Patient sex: F
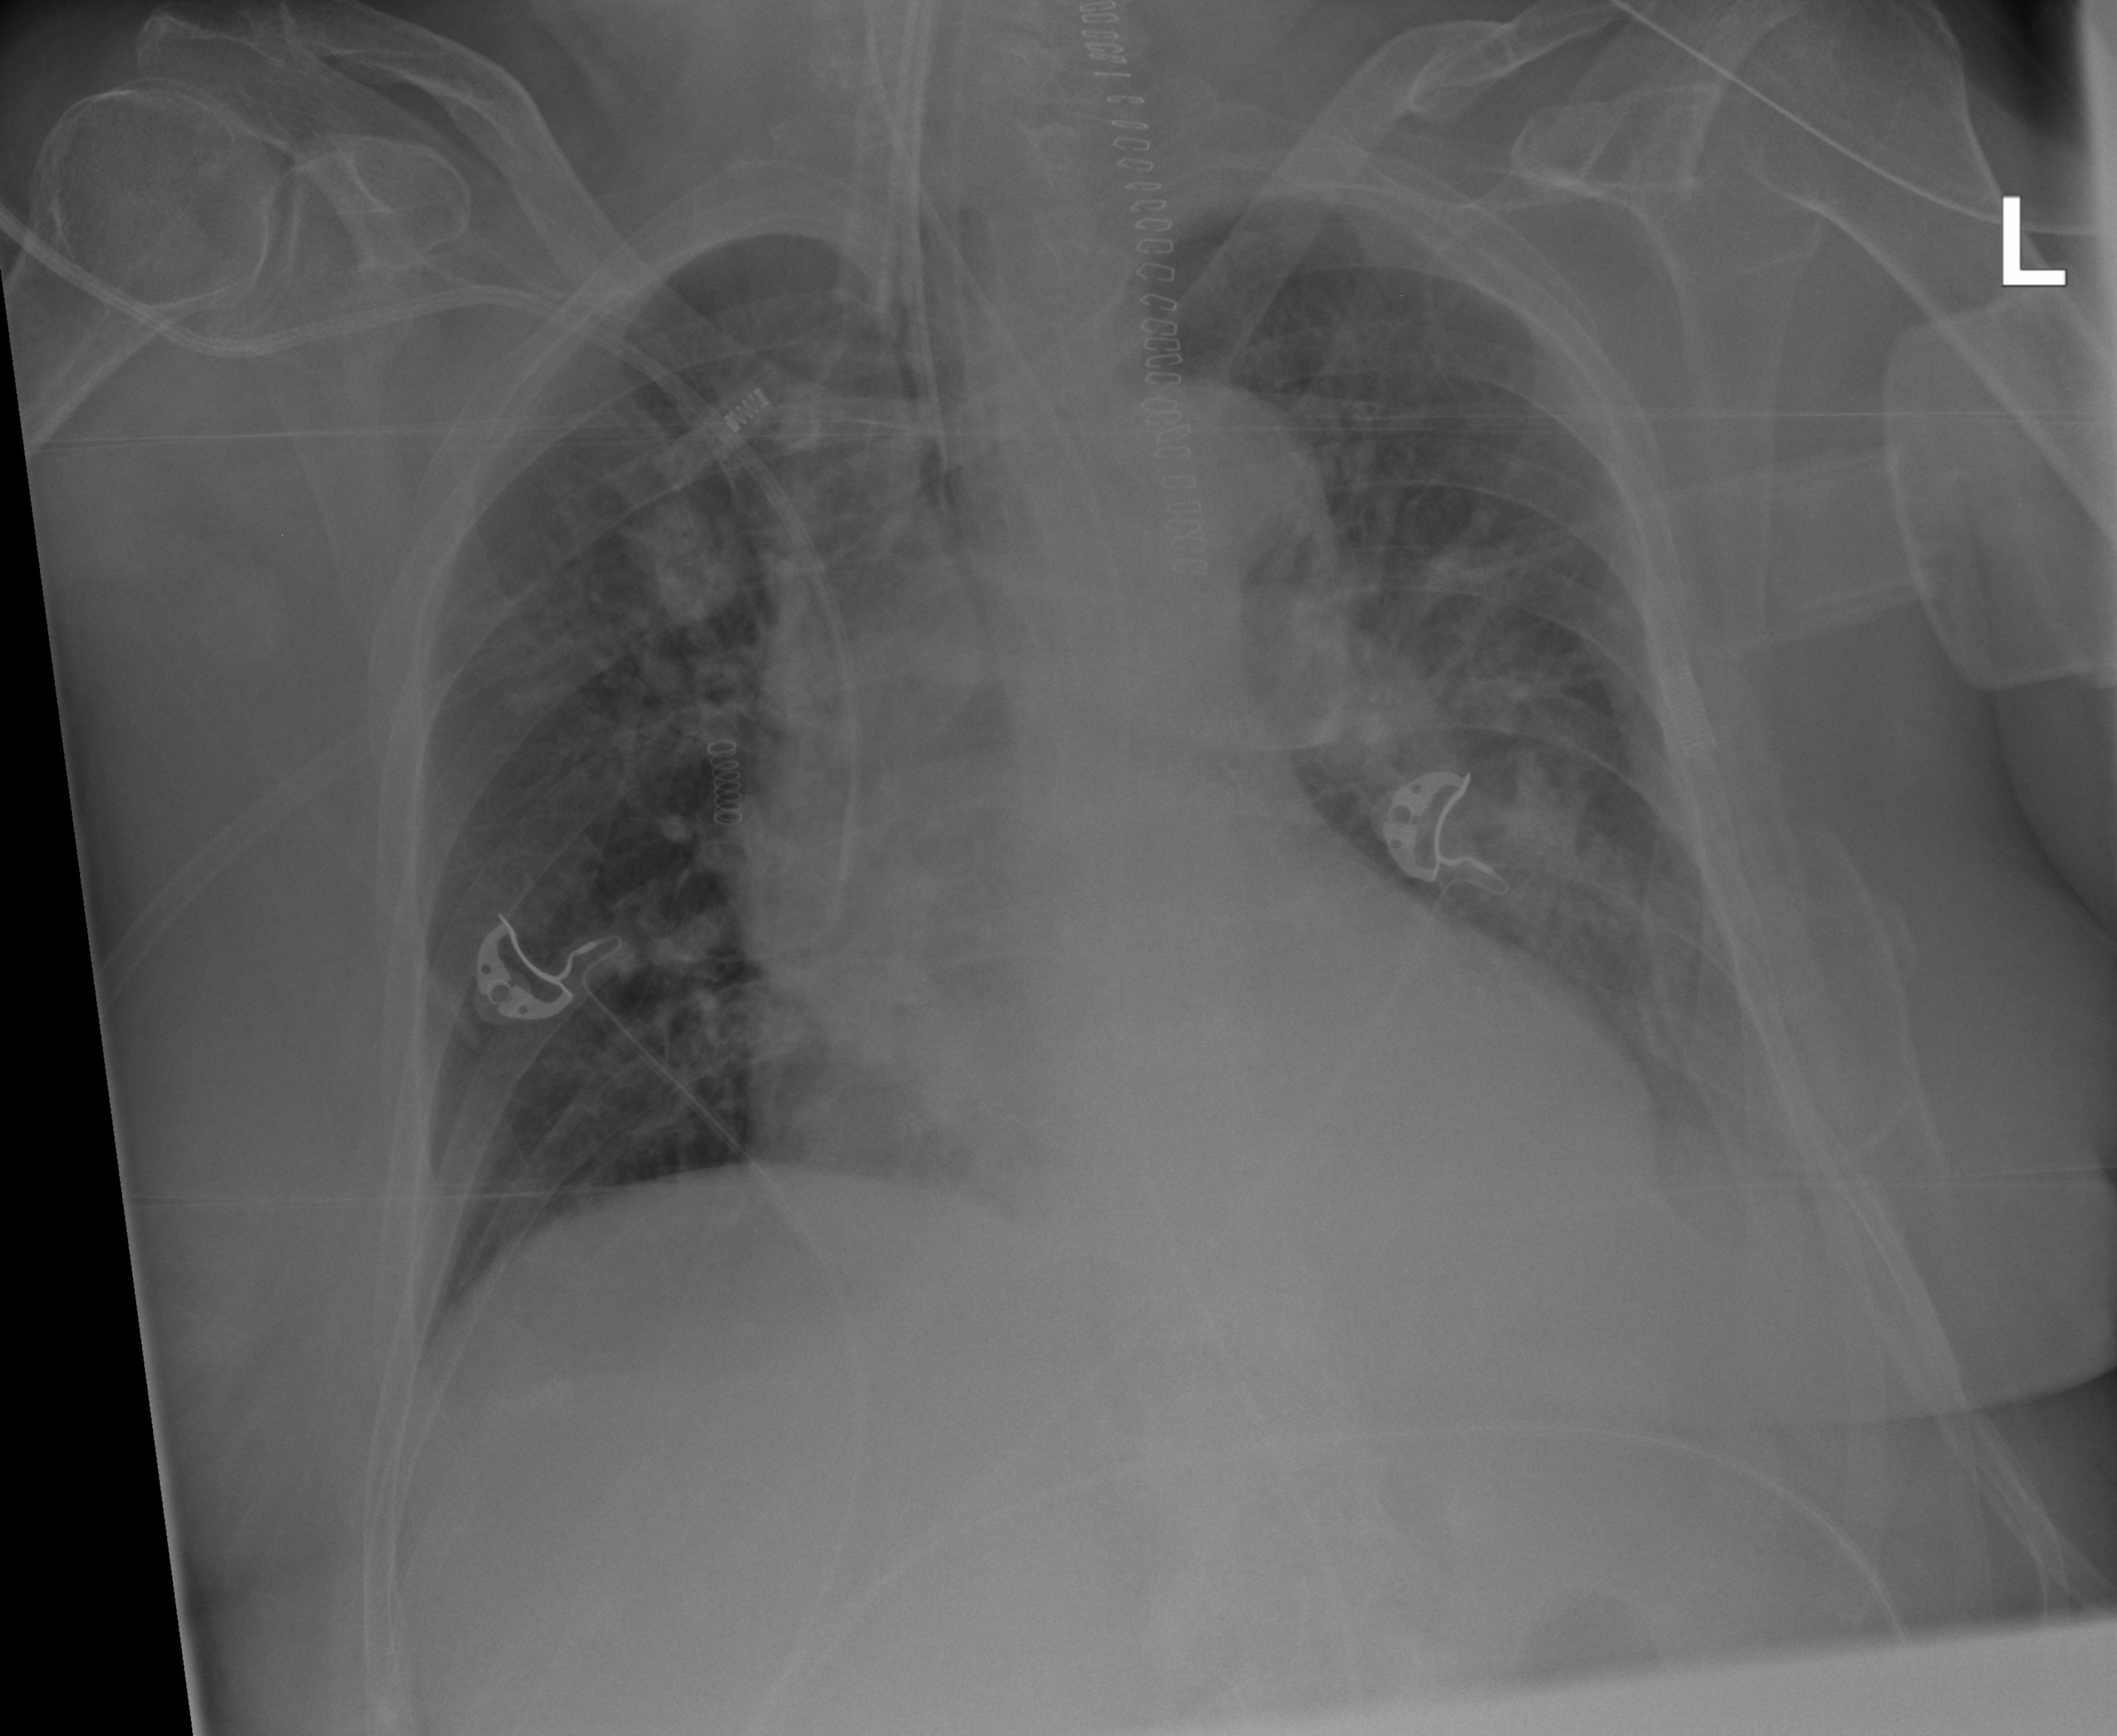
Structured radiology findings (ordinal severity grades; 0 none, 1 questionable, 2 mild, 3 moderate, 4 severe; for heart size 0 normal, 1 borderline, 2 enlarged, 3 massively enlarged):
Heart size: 2
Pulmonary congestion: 0
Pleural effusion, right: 2
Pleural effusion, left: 3
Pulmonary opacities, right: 0
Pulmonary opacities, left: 2
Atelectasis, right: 2
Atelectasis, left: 3